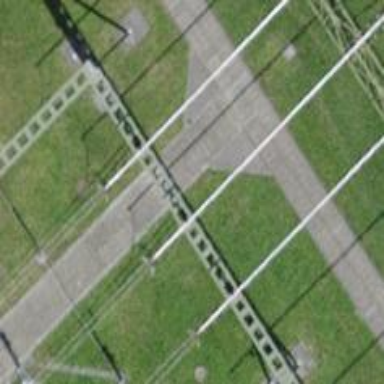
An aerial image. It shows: Insulator used in power equipment.